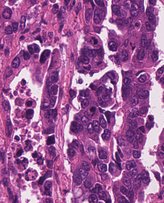
Tumor epithelial tissue: yes
Tumor-associated stroma tissue: yes
Normal tissue: no